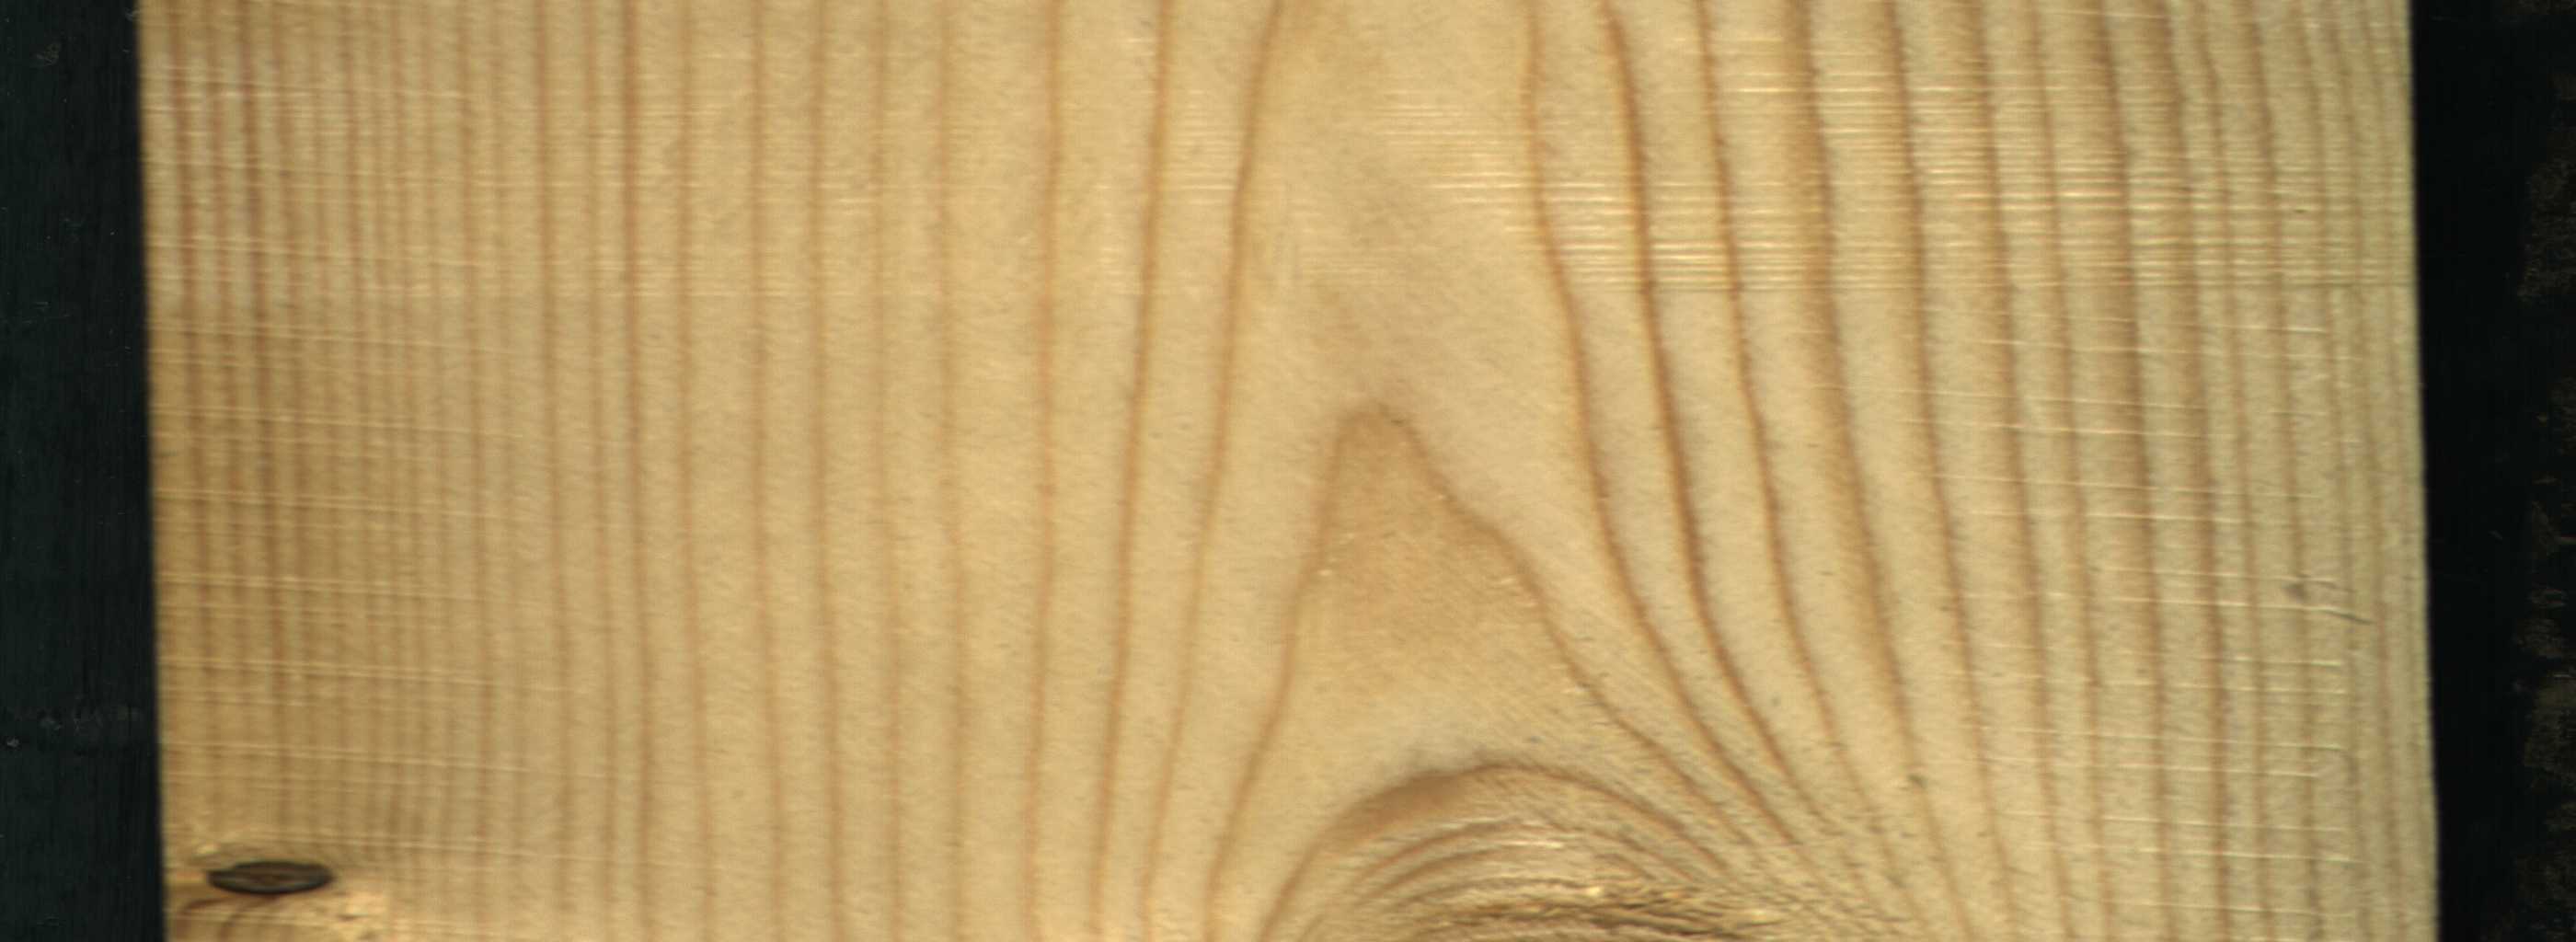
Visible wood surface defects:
Dead_Knot